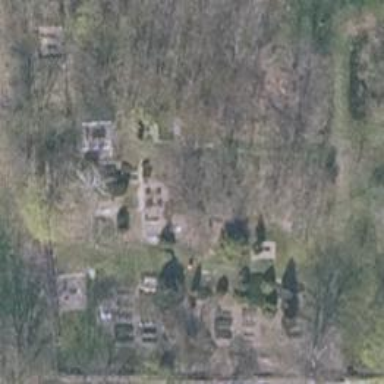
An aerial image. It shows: Graveyard.